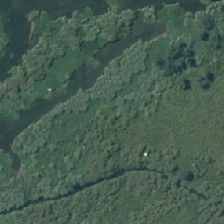
Land cover: herbaceous_freshwater_vege